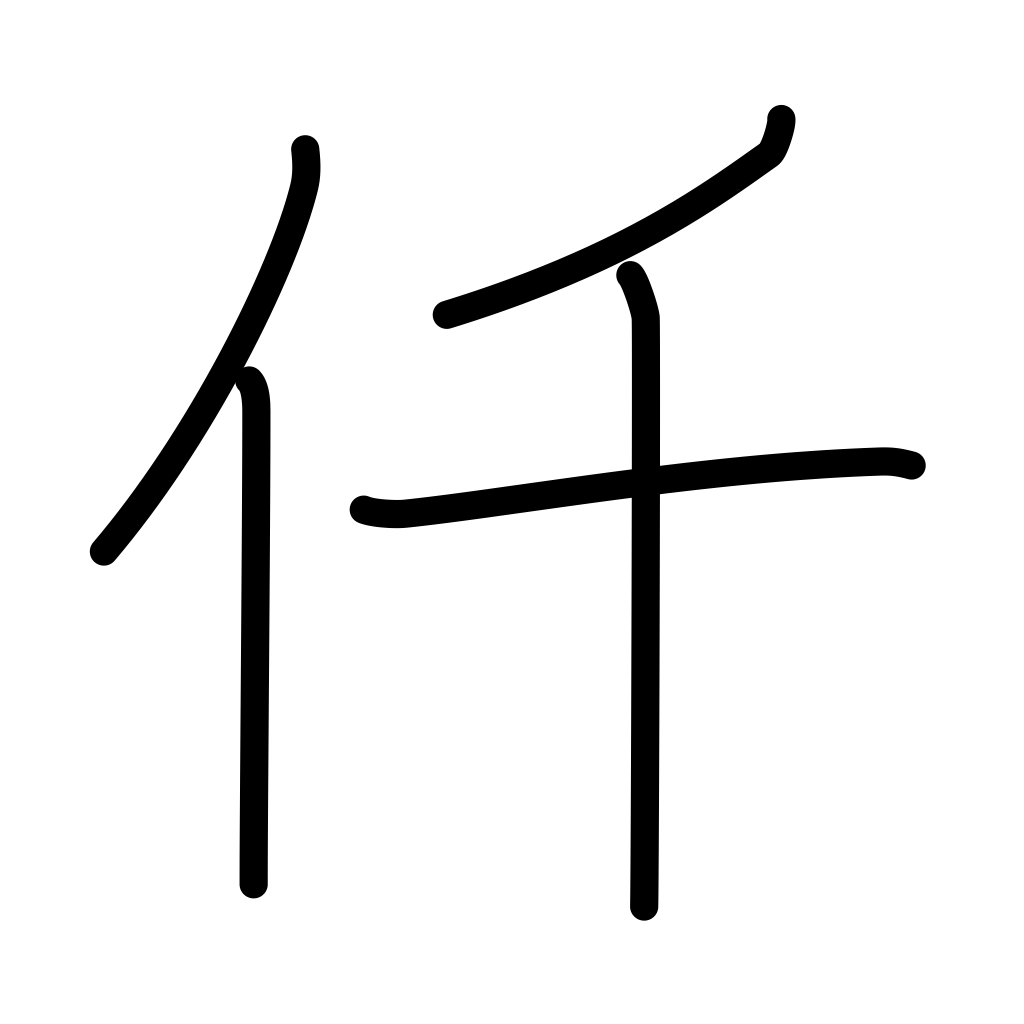
Meaning: thousand